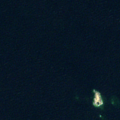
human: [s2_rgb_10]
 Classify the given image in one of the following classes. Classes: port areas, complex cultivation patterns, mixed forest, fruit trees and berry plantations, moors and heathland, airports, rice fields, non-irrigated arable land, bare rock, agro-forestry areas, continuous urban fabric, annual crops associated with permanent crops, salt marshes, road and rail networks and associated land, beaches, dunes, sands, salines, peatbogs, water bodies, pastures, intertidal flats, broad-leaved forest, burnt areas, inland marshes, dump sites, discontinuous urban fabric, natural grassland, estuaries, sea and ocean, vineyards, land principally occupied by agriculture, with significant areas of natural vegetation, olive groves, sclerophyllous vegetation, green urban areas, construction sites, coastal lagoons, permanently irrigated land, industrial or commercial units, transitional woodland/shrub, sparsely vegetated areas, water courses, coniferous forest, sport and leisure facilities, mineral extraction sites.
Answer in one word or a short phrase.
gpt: sea and ocean